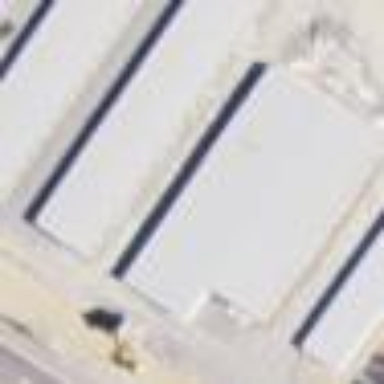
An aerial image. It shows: Building.